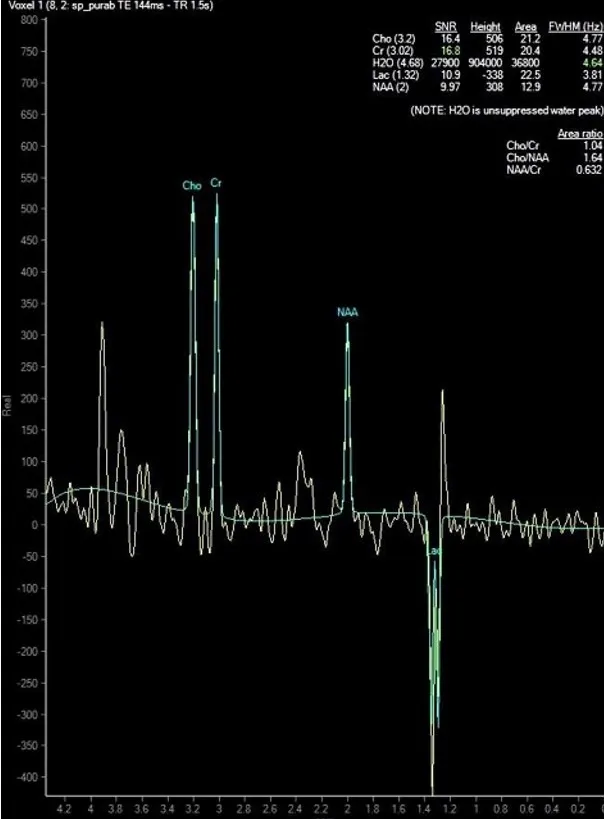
MR spectroscopy (TE=144ms) at basal ganglia (putamen) showing lactate peak (double peak at 1.3 ppm which is inverted) and decreased NAA peak.
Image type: radiology (mri)